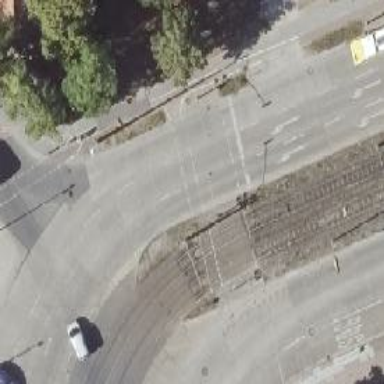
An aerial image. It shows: Tram crossing with traffic signals.